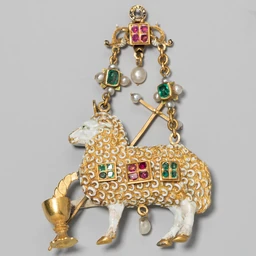
Title: Pendant with Agnus Dei (Lamb of God)
Caption: pendant with agnus dei (lamb of god), pendant (jewelry), jewelry, european decorative arts, costume, a work made of gold, enamel, emeralds, rubies, and pearls, costume and accessories, applied arts of europe, art institute of chicago